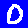
Digit: 0